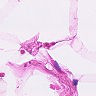
Metastatic tissue present: no